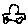
Label: car